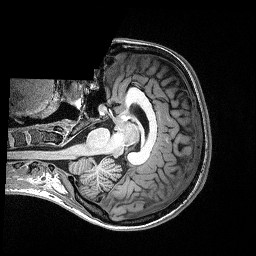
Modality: T1w
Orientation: axial
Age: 29
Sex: female
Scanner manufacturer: siemens
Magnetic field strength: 3 T
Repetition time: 2.4 s
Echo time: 0.03 s